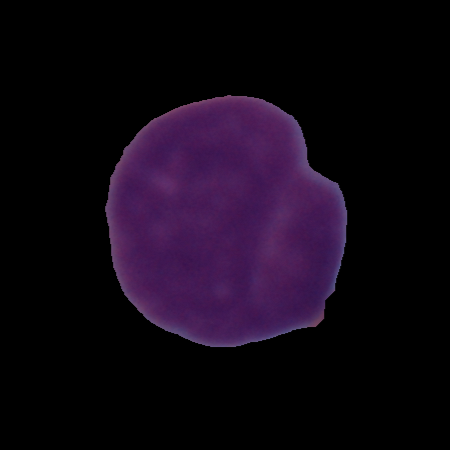
Label: cancer